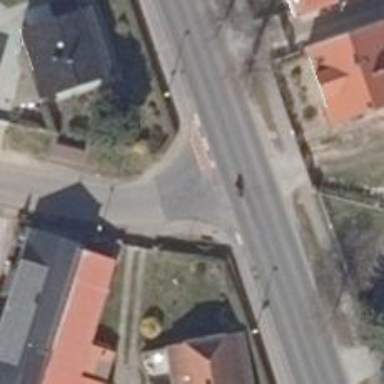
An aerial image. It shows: Residential road.